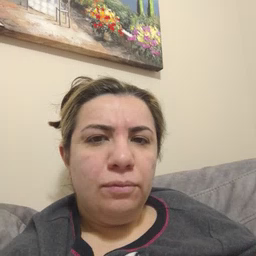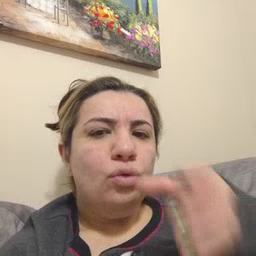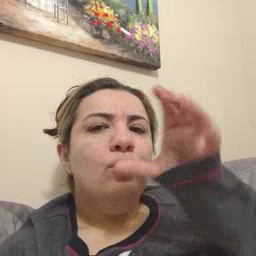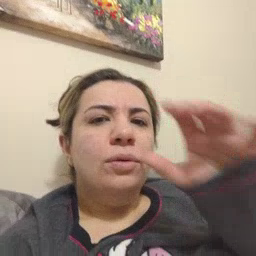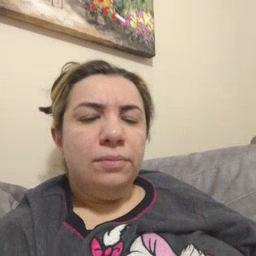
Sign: drink